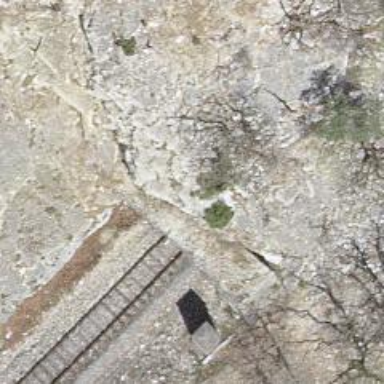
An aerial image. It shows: Railway tunnel with one electrified track and contact line.